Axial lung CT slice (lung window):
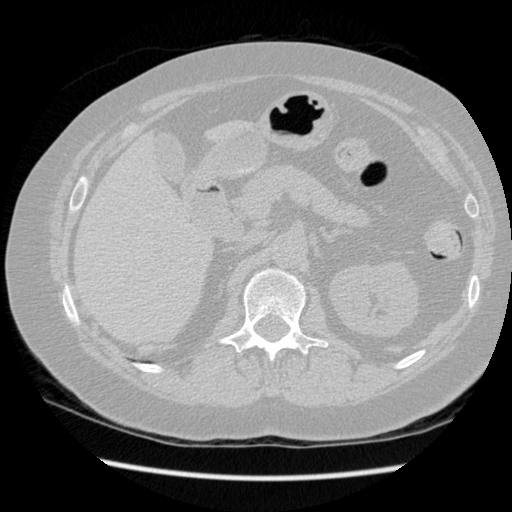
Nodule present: no